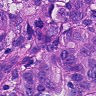
Metastatic tissue present: yes